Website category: jobs
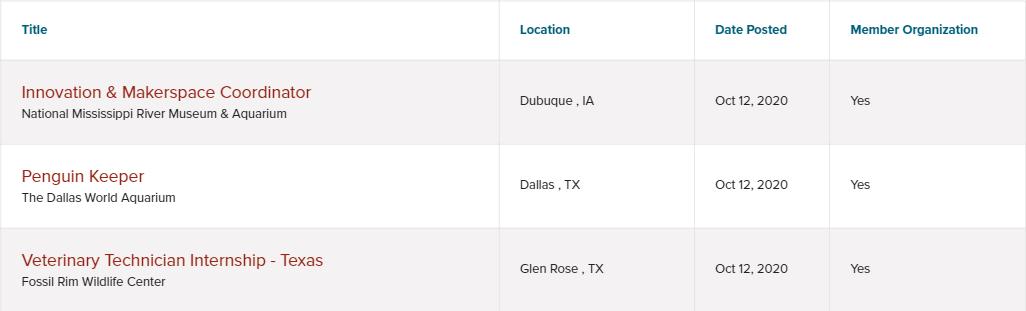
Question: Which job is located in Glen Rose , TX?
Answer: Veterinary Technician Internship - Texas

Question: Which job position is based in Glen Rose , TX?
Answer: Veterinary Technician Internship - Texas

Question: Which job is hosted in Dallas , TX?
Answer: Penguin Keeper

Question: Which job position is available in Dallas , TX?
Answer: Penguin Keeper

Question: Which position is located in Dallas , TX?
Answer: Penguin Keeper

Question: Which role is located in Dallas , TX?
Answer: Penguin Keeper

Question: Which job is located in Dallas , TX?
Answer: Penguin Keeper

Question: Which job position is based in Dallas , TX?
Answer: Penguin Keeper